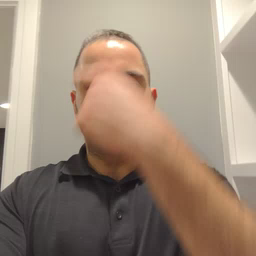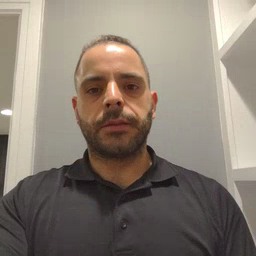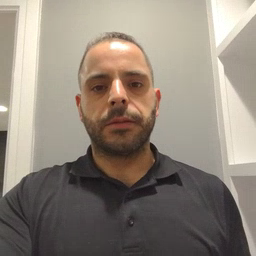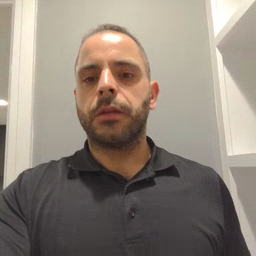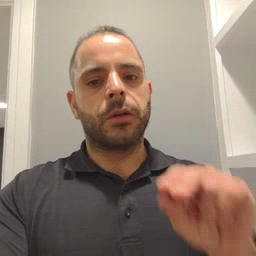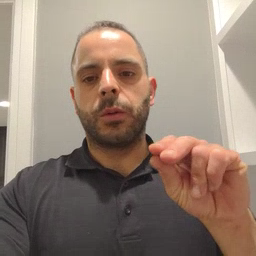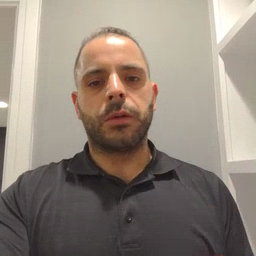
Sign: no